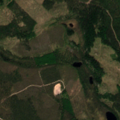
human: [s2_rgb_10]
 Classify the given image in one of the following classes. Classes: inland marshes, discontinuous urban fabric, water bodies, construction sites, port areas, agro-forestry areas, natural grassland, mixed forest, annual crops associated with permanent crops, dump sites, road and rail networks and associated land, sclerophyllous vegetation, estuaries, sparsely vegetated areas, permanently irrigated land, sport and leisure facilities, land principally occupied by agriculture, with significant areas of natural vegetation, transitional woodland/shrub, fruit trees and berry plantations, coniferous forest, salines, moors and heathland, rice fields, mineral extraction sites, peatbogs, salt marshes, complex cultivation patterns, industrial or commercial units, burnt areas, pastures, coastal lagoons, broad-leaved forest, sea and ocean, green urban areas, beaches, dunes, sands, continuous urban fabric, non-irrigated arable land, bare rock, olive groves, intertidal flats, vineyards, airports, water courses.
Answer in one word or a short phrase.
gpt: coniferous forest, transitional woodland/shrub